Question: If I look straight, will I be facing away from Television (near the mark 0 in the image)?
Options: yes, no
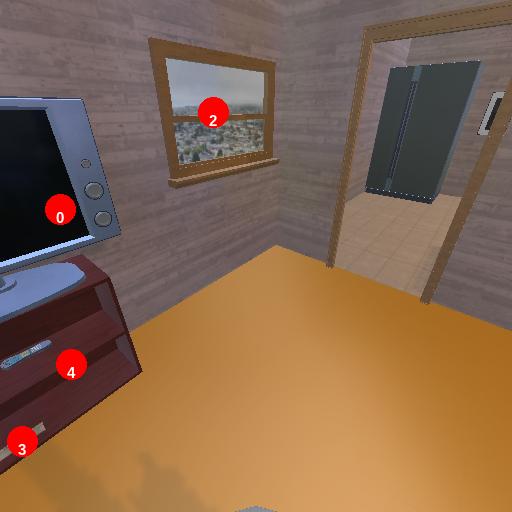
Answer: yes